Question: I'm confused, I have this module which routes to different controllers:
'''
var mainModule = angular.module('lpConnect', []).
config(['$routeProvider', function ($routeProvider) {
$routeProvider.
when('/home', {template:'views/home.html', controller:HomeCtrl}).
when('/admin', {template:'views/admin.html', controller:AdminCtrl}).
when('/connect', {template:'views/fb_connect.html', controller:MainAppCtrl}).
otherwise({redirectTo:'/connect'});
}]);
'''
and a Common service like so:
'''
mainModule.factory('Common', ['$rootScope', '$http', function (scope, http) {
var methods = {
changeLanguage:function (langID) {
http.get('JSON/langs/' + langID + '/captions.json').success(function (data) {
scope.lang = data;
});
},
initChat:function () {
console.log(scope); // full object
console.log(scope.settings); // undefined
}
};
//initiate
http.get('JSON/settings/settings.json').success(function (data) {
scope.settings = data;
methods.changeLanguage(scope.settings.lang);
});
return methods;
}]);
'''
the app loads and gets (through XHR) the settings object, and I can see the settings reflects in my DOM. (captions for example)
Now when I call the initChat method from my HomeCtrl I get an undefined value when trying to access the scope.settings property ... what's strange is that when I log the scope I can see the settings object ... What am I missing?

I found out that what I'm doing wrong is calling my method directly from the controller body:
'''
function HomeCtrl($scope, $location, Common) {
...
Common.initChat()
...
}
'''
if I change the call to be triggered by a click all works fine, but I do need this code to run when the page loads, What is the right approach?
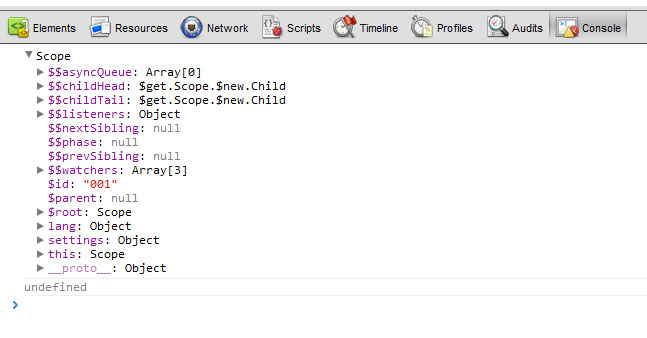
Answer: Couple of things.
1. http is async and that is your main problem (as Andy astutely pointed out)
2. ng-init is not recommended for production code, initializing in controllers is better
3. initializing your scope.settings = {} or a decent default may help you, once xhr is done then your settings will be available.
hope this helps
--dan